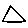
Label: triangle